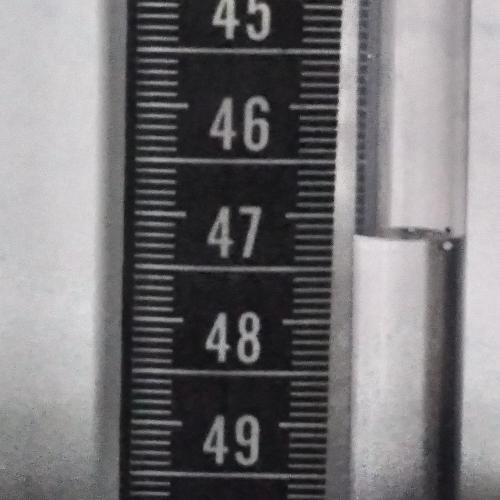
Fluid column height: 47.2 cm